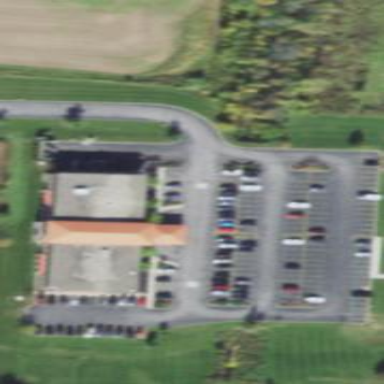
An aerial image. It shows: Parking area with surface.